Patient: sex M, age 29
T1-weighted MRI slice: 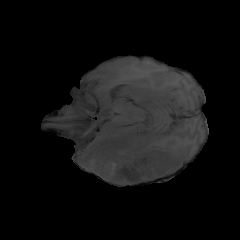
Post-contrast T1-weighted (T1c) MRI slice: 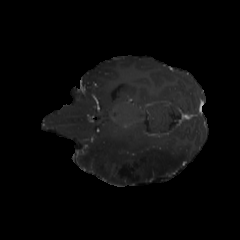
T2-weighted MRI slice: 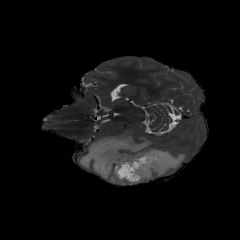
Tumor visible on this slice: yes
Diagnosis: Astrocytoma, IDH-mutant
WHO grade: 4